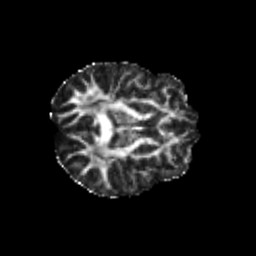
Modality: FA
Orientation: axial
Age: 24
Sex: female
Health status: healthy
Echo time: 0.074 s